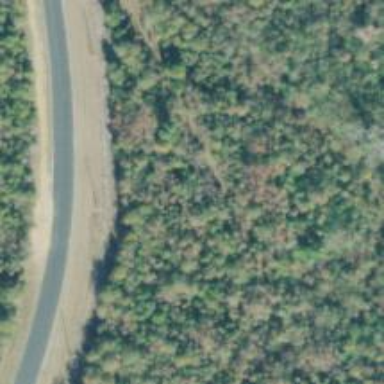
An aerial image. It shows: Abandoned road.